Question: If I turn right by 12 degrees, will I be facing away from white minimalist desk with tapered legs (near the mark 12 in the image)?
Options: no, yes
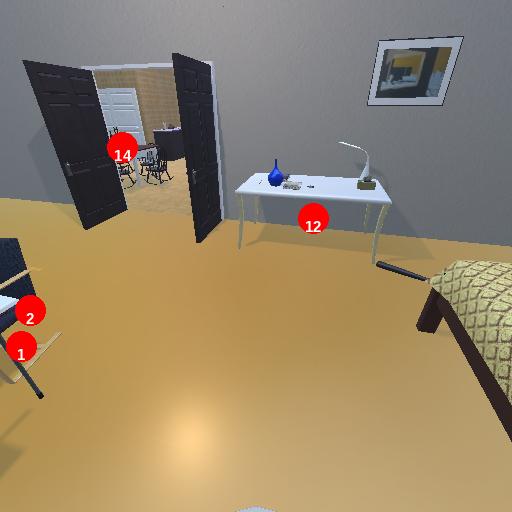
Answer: no